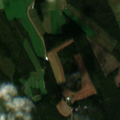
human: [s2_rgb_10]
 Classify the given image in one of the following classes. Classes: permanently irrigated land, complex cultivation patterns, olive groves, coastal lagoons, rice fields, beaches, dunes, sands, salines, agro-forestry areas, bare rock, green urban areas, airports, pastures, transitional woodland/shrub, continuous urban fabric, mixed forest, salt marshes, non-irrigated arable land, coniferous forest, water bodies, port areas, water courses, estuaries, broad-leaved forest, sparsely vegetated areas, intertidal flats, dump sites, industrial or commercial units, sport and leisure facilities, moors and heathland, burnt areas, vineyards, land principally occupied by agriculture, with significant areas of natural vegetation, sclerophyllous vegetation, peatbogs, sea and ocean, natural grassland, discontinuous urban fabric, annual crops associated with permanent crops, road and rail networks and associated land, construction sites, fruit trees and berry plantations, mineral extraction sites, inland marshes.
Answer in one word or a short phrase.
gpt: non-irrigated arable land, land principally occupied by agriculture, with significant areas of natural vegetation, coniferous forest, mixed forest